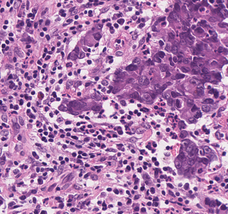
Tumor epithelial tissue: yes
Tumor-associated stroma tissue: yes
Normal tissue: no